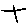
Label: line